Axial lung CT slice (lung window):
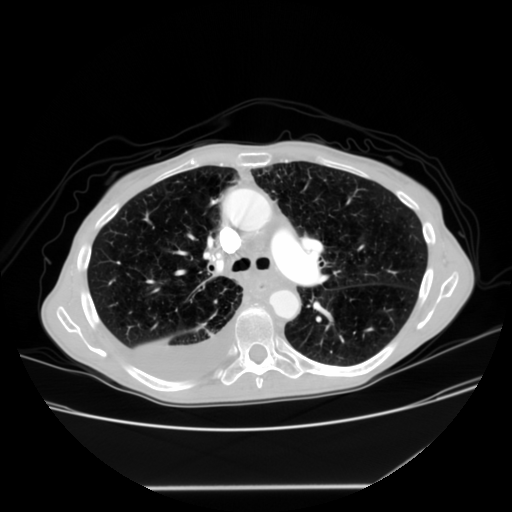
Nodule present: no